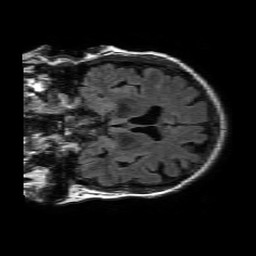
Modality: FLAIR
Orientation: coronal
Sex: female
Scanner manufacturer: philips
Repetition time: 11 s
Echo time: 0.125 s